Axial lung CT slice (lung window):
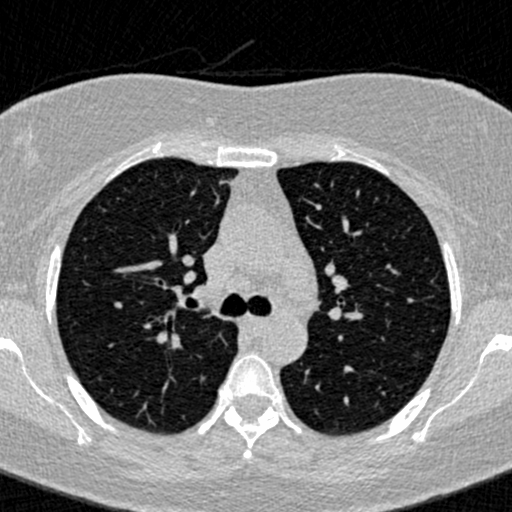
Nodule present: no